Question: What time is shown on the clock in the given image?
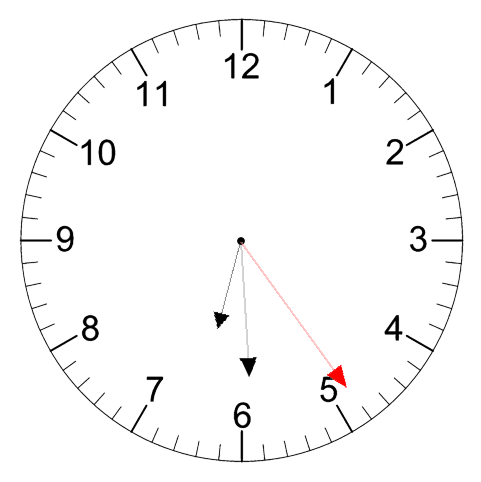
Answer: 06:29:24